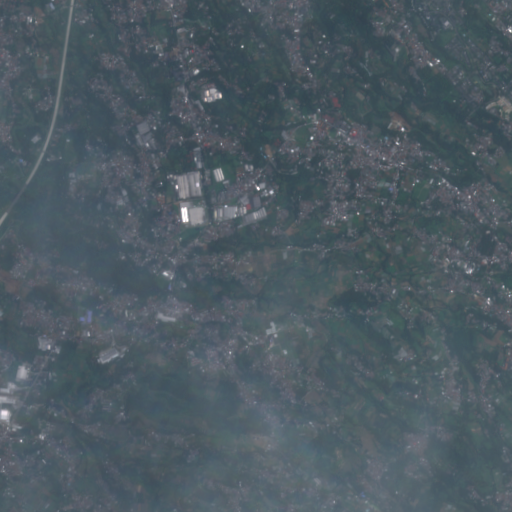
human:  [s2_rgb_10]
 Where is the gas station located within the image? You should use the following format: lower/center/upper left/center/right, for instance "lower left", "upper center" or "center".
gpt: The gas station is located in the center of the image.
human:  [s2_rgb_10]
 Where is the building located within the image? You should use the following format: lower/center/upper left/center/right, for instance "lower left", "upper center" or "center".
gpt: There is no building in the image.